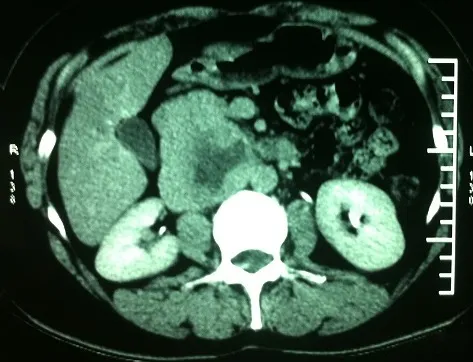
Axial CT scan image showing a round mass with a necrotic center, touching the aorta and inferior vena cava.
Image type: radiology (ct)